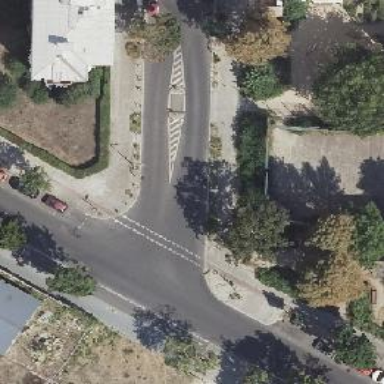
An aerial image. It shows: Unmarked crossing on the road.